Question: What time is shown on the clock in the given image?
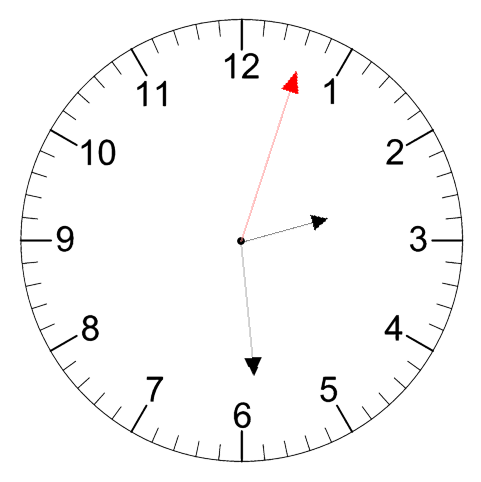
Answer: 02:29:03